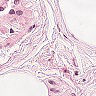
Metastatic tissue present: no